Question: I have a 'span' element with the following CSS:
'''
span.test {
font-size: 20px;
line-height: 1;
}
'''
Why the calculated height of the span seems to be 22px? Where do these 2 extra pixels come from?

Is it possible to make it tall 20px without using 'inline-block' ?
Here is the simple jsbin I used to test: <URL>
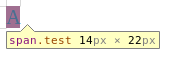
Answer: <URL>
> The 'height' property does not apply. The height of the content area should be based on the font, but this specification does not specify how.
As it happens the height, as opposed to the line-height, of a non-replaced inline element has very little effect on anything else so browsers are pretty free to report whatever number they like here.
However, a little reverse engineering can be instructive.
If we look at the font metrics for Times New Roman, we see EM size of 2048, WinAscent of 1825, and WinDescent of 443. Sum the ascent and descent, divide by the EM size, multiply by the font size (20px) and round to the integer and we get 22px.
Taking Arial as another font, we have EM size of 2048, WinAscent of 1854, and WinDescent of 434. Do the calculation again and we again get 22px.
What about a different font? Tahoma has EM size of 2048, WinAscent of 2049, and WinDescent of 423. Do the calculation again and this time we get 24px. And hey presto, if you try your JsBin with the Tahoma font, Firefox does indeed show a height of 24px.
The font metrics above were obtained from loading the fonts into <URL>.
Not conclusive, but a reasonable suggestion of how it all works.
> Is it possible to make it tall 20px without using inline-block ?
Assuming the above is correct, you should be able to achieve it by using a custom font and modifying the font metrics of that font to suit. I wouldn't like to predict the knock-on effects of doing that though.